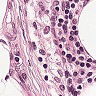
Metastatic tissue present: no